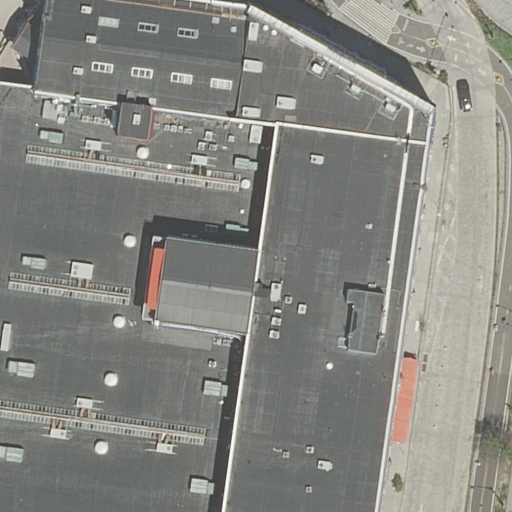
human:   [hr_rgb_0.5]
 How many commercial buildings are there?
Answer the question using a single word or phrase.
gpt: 0

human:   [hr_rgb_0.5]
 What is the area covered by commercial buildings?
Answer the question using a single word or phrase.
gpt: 0m2

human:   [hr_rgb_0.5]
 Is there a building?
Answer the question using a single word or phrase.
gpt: yes

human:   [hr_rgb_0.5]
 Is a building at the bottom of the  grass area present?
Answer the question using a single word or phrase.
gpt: yes

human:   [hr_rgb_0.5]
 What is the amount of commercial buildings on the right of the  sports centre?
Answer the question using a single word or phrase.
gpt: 0

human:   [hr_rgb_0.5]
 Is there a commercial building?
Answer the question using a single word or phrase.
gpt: no

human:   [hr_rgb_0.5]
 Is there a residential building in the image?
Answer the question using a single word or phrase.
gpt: yes

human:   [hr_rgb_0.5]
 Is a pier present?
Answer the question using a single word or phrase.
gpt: yes

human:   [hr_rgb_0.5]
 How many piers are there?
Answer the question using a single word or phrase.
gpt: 1

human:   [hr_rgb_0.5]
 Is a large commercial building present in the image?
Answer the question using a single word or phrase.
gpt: no

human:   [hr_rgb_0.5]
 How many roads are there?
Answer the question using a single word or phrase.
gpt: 5

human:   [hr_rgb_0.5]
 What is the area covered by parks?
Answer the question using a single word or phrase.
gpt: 107m2

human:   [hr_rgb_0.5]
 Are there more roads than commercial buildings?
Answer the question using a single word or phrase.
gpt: yes

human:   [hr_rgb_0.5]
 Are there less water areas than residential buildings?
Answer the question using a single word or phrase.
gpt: yes

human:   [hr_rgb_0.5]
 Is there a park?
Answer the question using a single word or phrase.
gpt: yes

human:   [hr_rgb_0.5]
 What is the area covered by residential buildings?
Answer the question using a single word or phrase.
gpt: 11295m2

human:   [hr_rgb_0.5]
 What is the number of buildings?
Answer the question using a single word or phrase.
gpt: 2

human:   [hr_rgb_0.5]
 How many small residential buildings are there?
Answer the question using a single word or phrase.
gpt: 0

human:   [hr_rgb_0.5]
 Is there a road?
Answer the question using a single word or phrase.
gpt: yes

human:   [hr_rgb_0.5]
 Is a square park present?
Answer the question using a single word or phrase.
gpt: no

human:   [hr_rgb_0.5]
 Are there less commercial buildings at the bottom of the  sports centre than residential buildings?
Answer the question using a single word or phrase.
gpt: yes

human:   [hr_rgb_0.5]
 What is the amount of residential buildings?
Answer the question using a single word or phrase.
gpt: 2

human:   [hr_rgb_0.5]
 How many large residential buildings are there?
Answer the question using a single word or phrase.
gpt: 2

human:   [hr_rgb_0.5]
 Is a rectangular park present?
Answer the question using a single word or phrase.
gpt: yes

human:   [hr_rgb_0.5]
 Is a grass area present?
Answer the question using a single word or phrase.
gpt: yes

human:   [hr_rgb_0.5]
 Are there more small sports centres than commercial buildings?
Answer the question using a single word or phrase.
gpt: no

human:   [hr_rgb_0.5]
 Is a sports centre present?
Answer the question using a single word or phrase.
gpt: yes

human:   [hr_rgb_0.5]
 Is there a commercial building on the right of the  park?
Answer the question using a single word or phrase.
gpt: no

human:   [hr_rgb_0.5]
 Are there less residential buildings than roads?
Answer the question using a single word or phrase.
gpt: yes

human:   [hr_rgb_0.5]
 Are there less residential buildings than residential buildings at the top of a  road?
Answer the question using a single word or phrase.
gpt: no

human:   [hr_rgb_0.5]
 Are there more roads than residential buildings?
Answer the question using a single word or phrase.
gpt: yes

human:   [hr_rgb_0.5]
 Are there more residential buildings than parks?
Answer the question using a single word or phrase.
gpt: yes

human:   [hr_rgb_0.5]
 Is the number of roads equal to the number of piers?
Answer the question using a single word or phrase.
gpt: no

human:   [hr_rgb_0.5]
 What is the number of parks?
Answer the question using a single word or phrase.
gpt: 1

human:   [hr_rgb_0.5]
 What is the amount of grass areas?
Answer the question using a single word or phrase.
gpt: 1

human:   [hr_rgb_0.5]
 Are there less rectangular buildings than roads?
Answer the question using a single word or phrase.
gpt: yes

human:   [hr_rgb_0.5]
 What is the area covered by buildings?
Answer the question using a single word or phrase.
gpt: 11295m2

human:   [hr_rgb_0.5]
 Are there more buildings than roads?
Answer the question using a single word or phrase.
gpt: no

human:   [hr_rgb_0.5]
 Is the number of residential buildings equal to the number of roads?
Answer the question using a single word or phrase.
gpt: no

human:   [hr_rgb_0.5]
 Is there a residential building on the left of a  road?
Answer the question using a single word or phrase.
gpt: yes

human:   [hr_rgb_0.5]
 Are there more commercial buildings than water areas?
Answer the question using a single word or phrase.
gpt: no

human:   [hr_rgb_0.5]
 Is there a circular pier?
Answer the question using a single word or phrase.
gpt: no

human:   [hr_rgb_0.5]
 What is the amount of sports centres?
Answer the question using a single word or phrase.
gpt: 1

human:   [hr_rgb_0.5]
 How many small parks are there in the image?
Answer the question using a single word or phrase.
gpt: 0

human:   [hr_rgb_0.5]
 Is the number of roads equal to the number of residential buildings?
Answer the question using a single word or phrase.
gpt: no

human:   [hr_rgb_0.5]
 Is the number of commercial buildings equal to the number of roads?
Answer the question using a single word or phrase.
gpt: no

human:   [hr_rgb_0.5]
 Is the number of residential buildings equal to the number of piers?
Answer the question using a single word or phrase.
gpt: no

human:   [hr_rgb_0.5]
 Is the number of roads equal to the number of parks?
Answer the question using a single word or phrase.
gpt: no

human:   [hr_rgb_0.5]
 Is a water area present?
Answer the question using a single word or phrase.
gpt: no

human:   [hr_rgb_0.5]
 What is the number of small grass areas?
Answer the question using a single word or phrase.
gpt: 1

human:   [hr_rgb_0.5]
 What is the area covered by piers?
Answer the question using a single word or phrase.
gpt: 6048m2

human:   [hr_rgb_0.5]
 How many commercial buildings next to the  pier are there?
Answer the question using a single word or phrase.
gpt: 0

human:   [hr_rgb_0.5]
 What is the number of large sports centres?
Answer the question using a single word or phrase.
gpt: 1

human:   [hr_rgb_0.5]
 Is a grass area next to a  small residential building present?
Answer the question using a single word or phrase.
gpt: no

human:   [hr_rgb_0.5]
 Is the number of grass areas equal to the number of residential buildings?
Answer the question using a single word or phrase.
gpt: no

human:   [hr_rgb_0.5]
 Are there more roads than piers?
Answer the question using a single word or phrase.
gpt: yes

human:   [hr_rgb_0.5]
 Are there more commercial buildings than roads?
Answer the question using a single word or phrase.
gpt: no

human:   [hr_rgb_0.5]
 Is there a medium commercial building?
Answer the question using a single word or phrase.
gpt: no

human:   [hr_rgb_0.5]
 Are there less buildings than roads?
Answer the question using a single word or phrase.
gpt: yes

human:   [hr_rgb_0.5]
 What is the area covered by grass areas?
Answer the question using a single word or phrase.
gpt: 76m2

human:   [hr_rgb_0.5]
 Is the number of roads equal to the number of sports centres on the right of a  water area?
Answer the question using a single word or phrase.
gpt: no

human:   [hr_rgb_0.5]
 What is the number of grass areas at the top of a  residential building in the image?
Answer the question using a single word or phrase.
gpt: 1

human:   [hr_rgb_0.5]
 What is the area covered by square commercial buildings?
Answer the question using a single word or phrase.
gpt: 0m2

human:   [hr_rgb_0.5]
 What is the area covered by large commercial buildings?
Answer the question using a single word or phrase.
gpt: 0m2